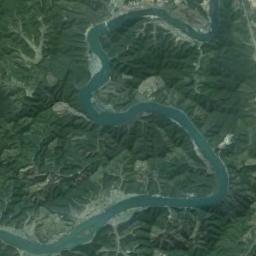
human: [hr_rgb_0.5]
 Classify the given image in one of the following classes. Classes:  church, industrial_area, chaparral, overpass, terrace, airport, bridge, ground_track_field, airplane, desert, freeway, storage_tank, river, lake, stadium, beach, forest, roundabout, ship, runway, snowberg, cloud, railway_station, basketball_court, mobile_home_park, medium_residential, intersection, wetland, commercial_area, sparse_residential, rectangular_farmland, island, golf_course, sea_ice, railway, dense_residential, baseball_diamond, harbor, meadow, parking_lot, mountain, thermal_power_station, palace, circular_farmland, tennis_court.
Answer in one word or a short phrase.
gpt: river